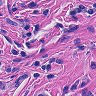
Metastatic tissue present: yes